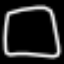
Label: square